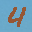
Label: 4